Question: I've made a 'longtable' in Latex but it is too long to be in one page, how can I insert a pagebreak to continue the table into the next page?
I've tried with the \pagebreak and it didn't work...

Here it is the code:
'''
egin{table} [h]
ootnotesize
\setlength\LTleft{-30pt}
\setlength\LTright{-30pt}
\caption{ Communicate static definition}
\centering
egin{longtable}{@{\extracolsep{
ill}}c c c c@{}}
\hline\hline %inserts double horizontal lines
Segment & Meaning & Usage & Card.\ [0.5ex]
\hline
MSH & Message Header & R & [1..1]\
[{SFT}] & Software Segment & X & [0..0]\
\{ & PATIENT RESULT begin & & \
elax
[ & PATIENT BEGIN & & \
PID & Patient Identification & R & [1..1]\
elax
[PID1] & Aditional Demographics & X & [0..0]\
elax
..[\{NTE\}] & Notes and Comments & X & [0..0]\
elax
..[\{NK1\}] & Next of Kin/Associated Parties & X & [0..0]\
\{ & VISIT begin & & \
PV1 & Patient Visit & O & [0..1]\
elax
[PV2] & Patient Visit Additional Info & X & [0..0]\
elax
] & VISIT end & & \
elax
] & PATIENT end & & \
elax
\{ & ORDER OBSERVATION begin & & \
elax
[ORC] & Order Common & O & [0..1]\
OBR & Observation Request & R & [1..1]\
elax
[\{NTE\}] & Notes and Comments & O & [0..1]\
elax
[\{&TIMING QTY begin & & \
TQ1 & Timming/Quantity & O & [0..1]\
elax
[\{TQ2\}] & Timming/Quantity Order Sequence & X & \
elax
\{] & TIMING QTY end & & \
elax
[CTD] & Contact Data & X & [0..0]\
elax
[\{ & OBSERVATION begin & & \
OBX & Observation Result & R & [1..1]\
elax
[\{NTE\}] & Notes and Comments & & \
elax
\}] & OBSERVATION end & & \
elax
[\{FT1\}] & Financial Transaction & X & [0..0]\
elax
[\{CT1\}] & Cllinical Trial Identification & X & [0..0]\
elax
[\{ & SPECIMEN begin & & \
elax
SPM & Specimen & X & [0..0]\
elax
[\{OBX\}] & Observation related to Specimen & X & [0..0]\
elax
\}] & SPECIMEN end & & \
elax
\} & ORDER OBSERVATION end & & \
elax
\} & PATIENT RESULT end & & \
elax
[DSC] & Continuation Pointer & X & [0..0]\
[1ex] % [1ex] adds vertical space
\hline %inserts single line
\end{longtable}
\label{table:nonlin} % is used to refer this table in the text
\end{table}
'''
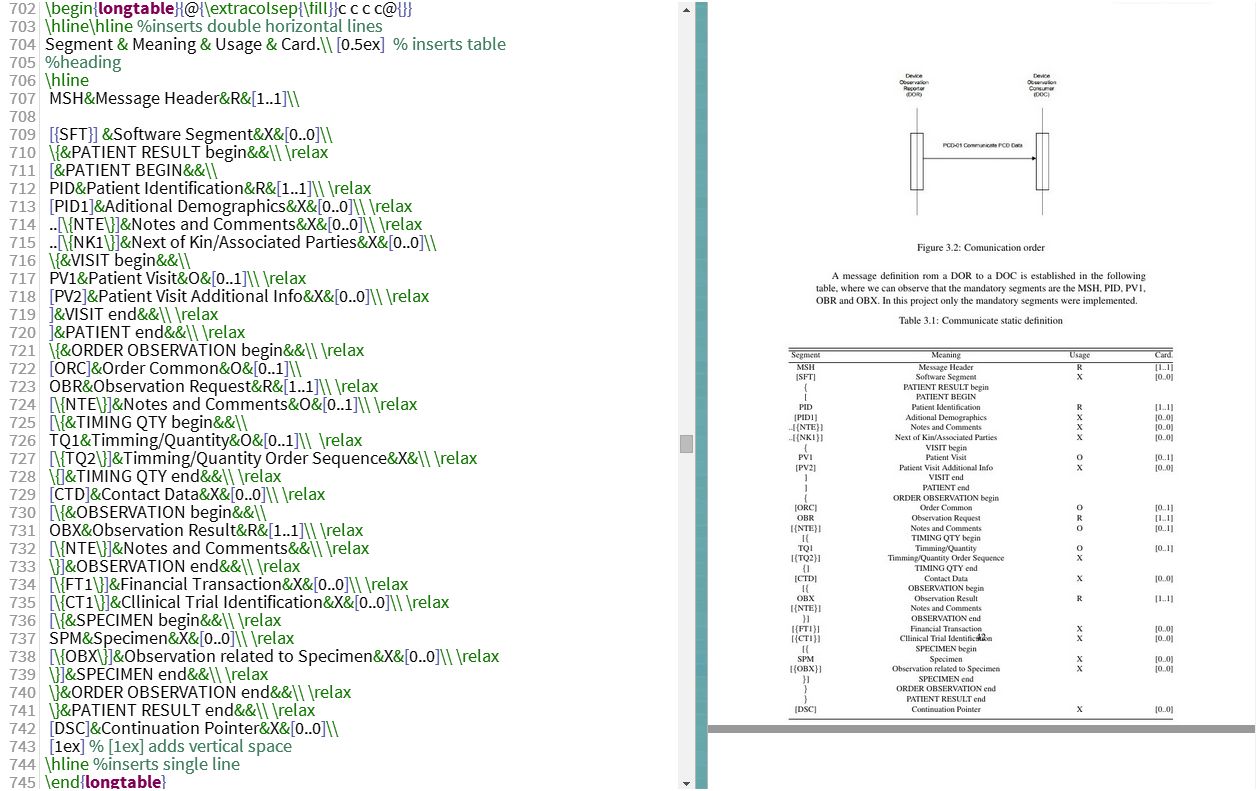
Answer: In order to have a 'longtable' break across the page boundary, you need to place it on its own and not inside a floating 'table' environment; the latter is unbreakable. Here is an example that shows you how to use it:

'''
\documentclass{article}
\usepackage{longtable}
\usepackage{lipsum}% Just for this example
\begin{document}
\lipsum[1-2]
\begingroup
\footnotesize
\setlength\LTleft{-30pt}%
\setlength\LTright{-30pt}%
\centering
\begin{longtable}{@{\extracolsep{\fill}}c c c c@{}}
\caption{Communicate static definition\label{table:nonlin}}\\ % is used to refer this table in the text
\hline\hline %inserts double horizontal lines
Segment & Meaning & Usage & Card.\\ [0.5ex]
\hline
MSH&Message Header&R&[1..1]\\ \relax
[{SFT}] &Software Segment&X&[0..0]\\
\{&PATIENT RESULT begin&&\\ \relax
[&PATIENT BEGIN&&\\
PID&Patient Identification&R&[1..1]\\ \relax
[PID1]&Aditional Demographics&X&[0..0]\\ \relax
..[\{NTE\}]&Notes and Comments&X&[0..0]\\ \relax
..[\{NK1\}]&Next of Kin/Associated Parties&X&[0..0]\\
\{&VISIT begin&&\\
PV1&Patient Visit&O&[0..1]\\ \relax
[PV2]&Patient Visit Additional Info&X&[0..0]\\
]&VISIT end&&\\
]&PATIENT end&&\\
\{&ORDER OBSERVATION begin&&\\ \relax
[ORC]&Order Common&O&[0..1]\\
OBR&Observation Request&R&[1..1]\\ \relax
[\{NTE\}]&Notes and Comments&O&[0..1]\\ \relax
[\{&TIMING QTY begin&&\\
TQ1&Timming/Quantity&O&[0..1]\\ \relax
[\{TQ2\}]&Timming/Quantity Order Sequence&X&\\
\{]&TIMING QTY end&&\\ \relax
[CTD]&Contact Data&X&[0..0]\\ \relax
[\{&OBSERVATION begin&&\\
OBX&Observation Result&R&[1..1]\\ \relax
[\{NTE\}]&Notes and Comments&&\\ \relax
\}]&OBSERVATION end&&\\ \relax
[\{FT1\}]&Financial Transaction&X&[0..0]\\ \relax
[\{CT1\}]&Cllinical Trial Identification&X&[0..0]\\ \relax
[\{&SPECIMEN begin&&\\ \relax
SPM&Specimen&X&[0..0]\\ \relax
[\{OBX\}]&Observation related to Specimen&X&[0..0]\\ \relax
\}]&SPECIMEN end&&\\ \relax
\}&ORDER OBSERVATION end&&\\ \relax
\}&PATIENT RESULT end&&\\ \relax
[DSC]&Continuation Pointer&X&[0..0]\\
[1ex] % [1ex] adds vertical space
\hline %inserts single line
\end{longtable}
\endgroup
\lipsum[1-2]
\end{document}
'''